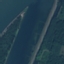
Land use / land cover class: River